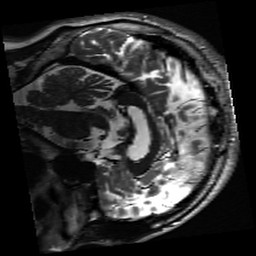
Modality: inplaneT2
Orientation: sagittal